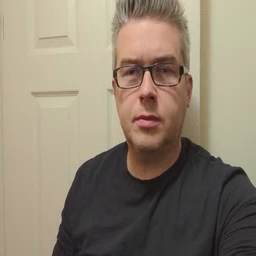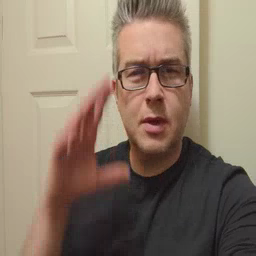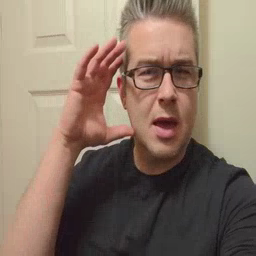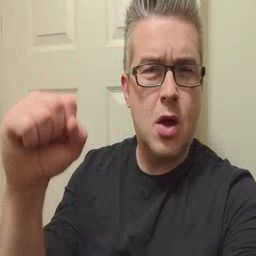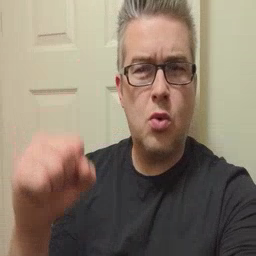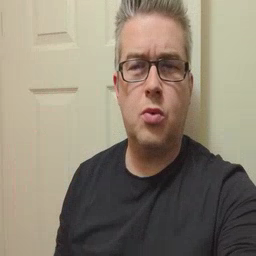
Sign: loud